Question: I am trying to create a program in Javascript to make a small shape evolve randomly in a binary 2D space.
The first rule is that the number of pixels the shape uses remains constant. It's a very small number (currently 9).
The second rule is that all the pixels should remain contiguous (at least by their corner).
At each step, one pixel is randomly removed and moved to a position in contact with the remaining pixels. However, the pixel can be removed only if it doesn't break the continuity of the shape.
In the attached picture, the blue pixels can be moved whereas the red ones cannot.

I don't know how to detect which pixels are mandatory to maintain the continuity. The issue seems close to Conway's Game of life but I as far as I know Conway's rules ignore the idea of continuity and don't maintain a constant number of activated cells. I haven't found any suitable cellular automaton algorithm so far.
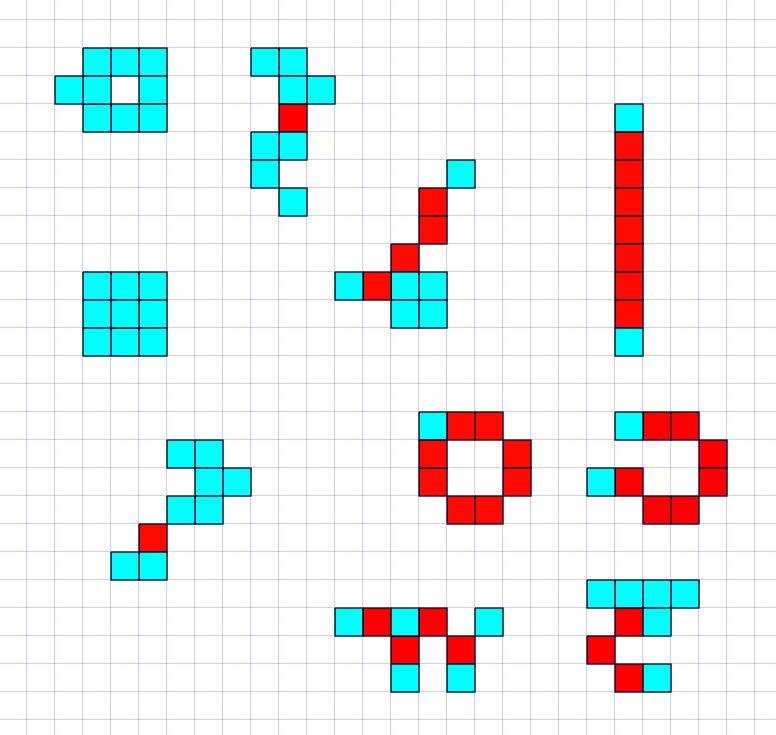
Answer: The constraints for the shape are very simple, if moving a pixel breaks the shape then it an invalid move.
Because we know the size is always 9 pixels in size, you can confirm if a shape is valid by counting the number of pixels if say you did a floodfill on it, while counting the number pixels filled.
So breaking this down into stages.
1. Pick a random pixel that's part of the shape.
2. Pick another random pixel that's part of the shape that is not the same as first.
3. Move random pixel.
4. Use a custom floodfill algorithm starting at the pixel got at 2. While filling the shape count the number of pixels filled.
5. If the number of pixels filled is not equal to 9, then moving the pixel was an invalid move. revert back to the original.
Below is an example, there is certainly places it could be optimised, but it should be a good starting point.
UPDATE:
To handle multiple shapes, and prevent them merging, this will also work. Just a small mod is required, during the fill make sure that the pixel you moved is also included.
'''
const canvas = document.querySelector('canvas');
const ctx = context = canvas.getContext('2d');
canvas.width = 20;
canvas.height = 10;
ctx.imageSmoothingEnabled = false;
let i = ctx.getImageData(0, 0, canvas.width, canvas.height);
const pp = (x,y) => (x + (y*canvas.width)) * 4;
function putpixel(x, y, t) {
const s = pp(x,y);
i.data[s] = t ? 255 : 0;
i.data[s + 3] = t ? 255 : 0;
}
function getpixel(x, y) {
const s = pp(x,y);
return i.data[s] === 255;
}
for (let y = 0; y < 3; y += 1)
for (let x = 0; x < 3; x += 1)
putpixel(x + 4,y + 4,true);
//let add 2 shapes, still work?
for (let y = 0; y < 3; y += 1)
for (let x = 0; x < 3; x += 1)
putpixel(x,y,true);
ctx.putImageData(i, 0, 0);
function findPixel(active) {
while (true) {
const x = Math.trunc(Math.random() * canvas.width);
const y = Math.trunc(Math.random() * canvas.height);
const p = getpixel(x,y);
if (p === active) return {x,y, p:y*canvas.width + x};
}
}
function isValid(p, p2) {
let count = 0;
let hit = false;
const done = {};
function fill(x, y) {
const pstr = '${x}:${y}';
if (done[pstr]) return;
if (x < 0) return;
if (x >= canvas.width) return;
if (y < 0) return;
if (y >= canvas.height) return;
if (!getpixel(x, y)) return;
count += 1;
if (!hit) {
if (p2.x === x && p2.y === y) hit = true;
}
done[pstr] = true;
fill(x -1, y - 1);
fill(x , y - 1);
fill(x +1, y - 1);
fill(x -1, y);
fill(x +1, y);
fill(x -1, y + 1);
fill(x , y + 1);
fill(x +1, y + 1);
}
fill(p.x, p.y);
return count === 9 && hit;
}
function evolve() {
i = ctx.getImageData(0, 0, canvas.width, canvas.height);
const movePixel = findPixel(true);
const otherPixel = findPixel(true);
if (movePixel.p !== otherPixel.p) {
const rndPixel = findPixel(false);
putpixel(movePixel.x, movePixel.y, false);
putpixel(rndPixel.x ,rndPixel.y, true);
if (isValid(otherPixel, rndPixel))
ctx.putImageData(i, 0, 0);
}
setTimeout(evolve, 0);
}
setTimeout(evolve, 0);
'''
'''
* {
padding: 0;
box-sizing: border-box;
margin: 0;
}
html {
height: 100%;
}
body {
background-color: black;
display: grid;
justify-content: center;
align-content: center;
height: 100%;
}
canvas {
transform: scale(19);
image-rendering: pixelated;
}
'''
'''
<canvas>
</canvas>
'''